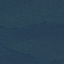
Label: Forest